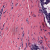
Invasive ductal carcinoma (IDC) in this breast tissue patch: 0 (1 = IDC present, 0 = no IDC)